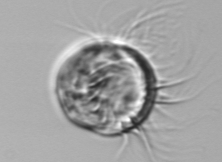
Label: Leegaardiella_ovalis